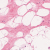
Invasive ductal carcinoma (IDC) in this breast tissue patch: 0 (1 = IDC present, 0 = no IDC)